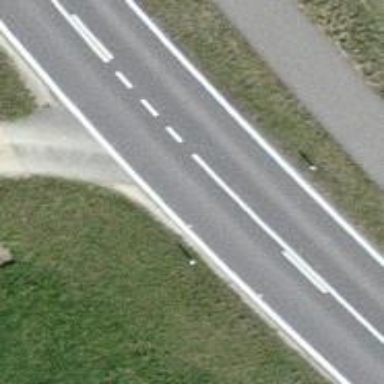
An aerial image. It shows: Primary highway.